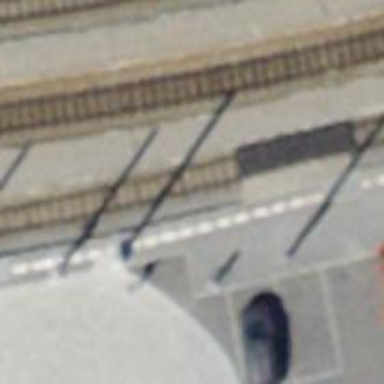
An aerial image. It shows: Close-up of railway platform edge.